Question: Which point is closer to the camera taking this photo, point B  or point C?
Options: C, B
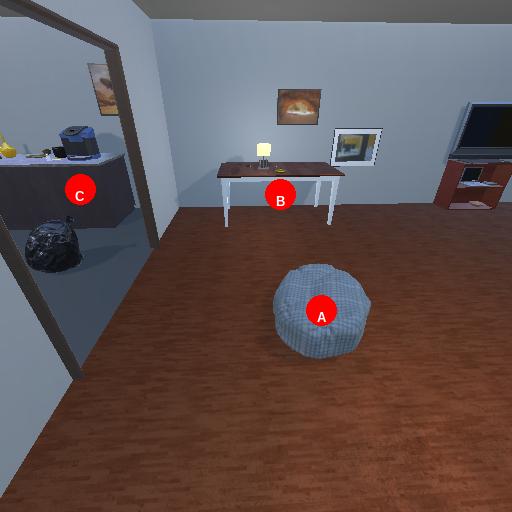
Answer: C